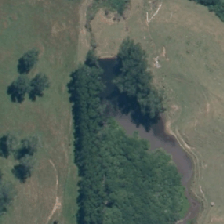
Land cover: herbaceous_freshwater_vege